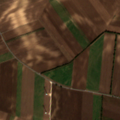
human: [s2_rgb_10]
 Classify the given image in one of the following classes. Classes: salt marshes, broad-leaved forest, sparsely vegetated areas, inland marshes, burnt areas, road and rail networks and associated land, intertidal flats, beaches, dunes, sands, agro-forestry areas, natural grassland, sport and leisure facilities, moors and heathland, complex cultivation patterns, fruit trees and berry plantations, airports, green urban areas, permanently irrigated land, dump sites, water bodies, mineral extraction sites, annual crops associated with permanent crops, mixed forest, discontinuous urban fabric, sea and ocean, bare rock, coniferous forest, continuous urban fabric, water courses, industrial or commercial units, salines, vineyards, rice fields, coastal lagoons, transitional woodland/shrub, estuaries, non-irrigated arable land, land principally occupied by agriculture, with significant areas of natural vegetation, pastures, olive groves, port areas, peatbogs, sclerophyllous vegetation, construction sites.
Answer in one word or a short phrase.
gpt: non-irrigated arable land